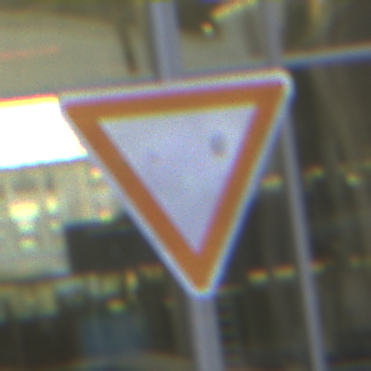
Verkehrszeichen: VorfahrtGewaehren
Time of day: SunriseSunset
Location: Outdoor (Urban)
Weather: PartlyCloudy
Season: NotSpecified
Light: Natural